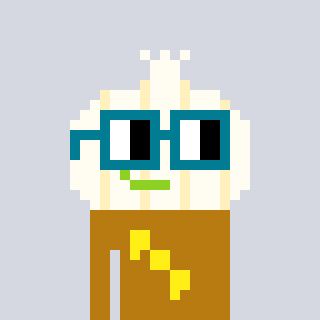
a pixel art character with square dark green glasses, a garlic-shaped head and a gold-colored body on a cool background